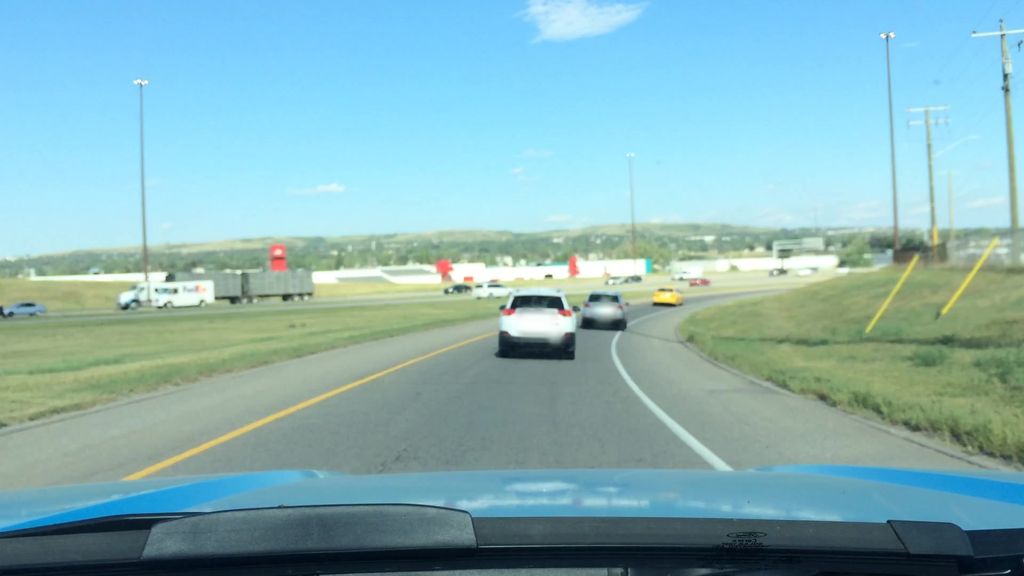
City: calgary